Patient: sex M, age 81
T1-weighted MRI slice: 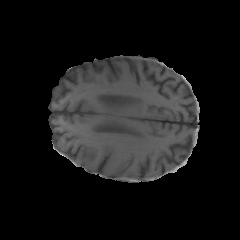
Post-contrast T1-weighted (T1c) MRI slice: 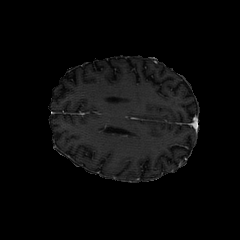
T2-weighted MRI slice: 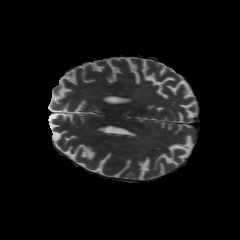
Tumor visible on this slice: yes
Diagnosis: Glioblastoma, IDH-wildtype
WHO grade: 4